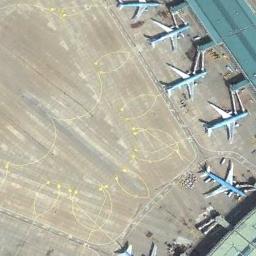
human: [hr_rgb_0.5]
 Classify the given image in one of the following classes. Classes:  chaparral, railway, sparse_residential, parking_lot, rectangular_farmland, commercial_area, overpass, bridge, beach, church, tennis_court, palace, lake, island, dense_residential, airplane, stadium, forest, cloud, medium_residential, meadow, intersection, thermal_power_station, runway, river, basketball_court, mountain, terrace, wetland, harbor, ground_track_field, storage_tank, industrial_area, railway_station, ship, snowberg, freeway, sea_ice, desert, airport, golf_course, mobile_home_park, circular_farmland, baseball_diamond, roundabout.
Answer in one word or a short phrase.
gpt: airplane